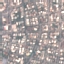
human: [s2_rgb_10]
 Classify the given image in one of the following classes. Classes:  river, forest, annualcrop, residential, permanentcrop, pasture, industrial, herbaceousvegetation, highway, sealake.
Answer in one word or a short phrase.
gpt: Residential